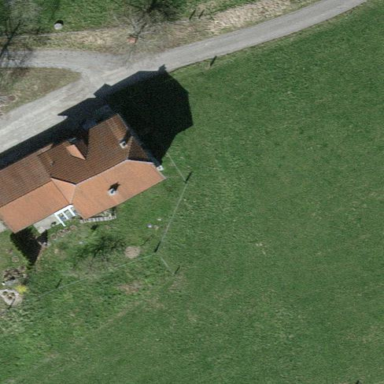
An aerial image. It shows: Detached building with half-hipped roof.